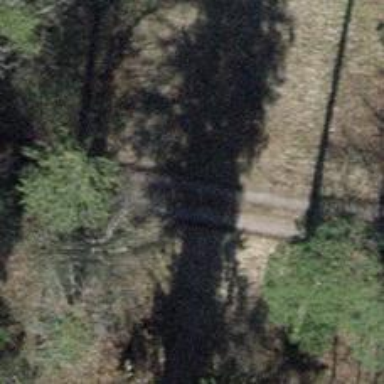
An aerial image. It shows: Track with grade2 pebblestone surface.